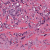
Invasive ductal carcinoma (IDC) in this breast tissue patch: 1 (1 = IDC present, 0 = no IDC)